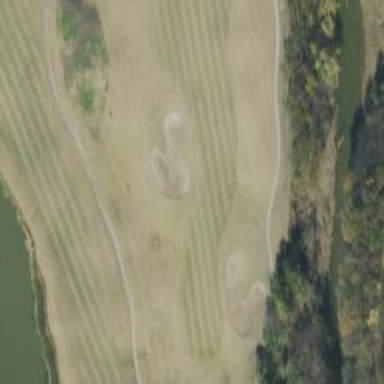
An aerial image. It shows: Golf fairway in the image.